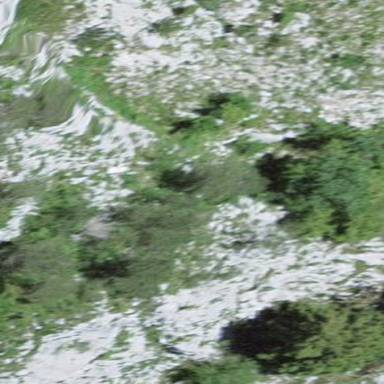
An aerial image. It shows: Patch of scrub vegetation.